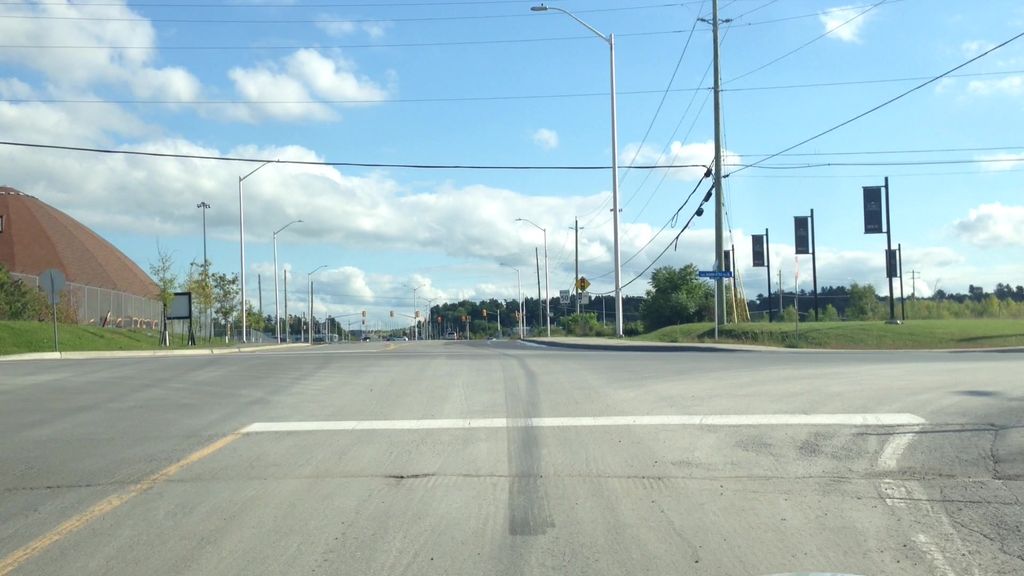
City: ottawa-gatineau